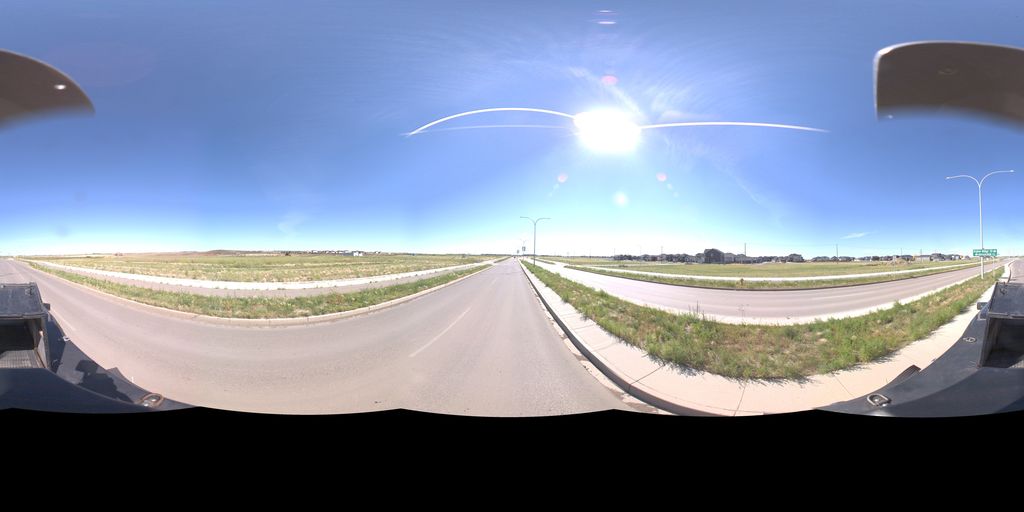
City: saskatoon